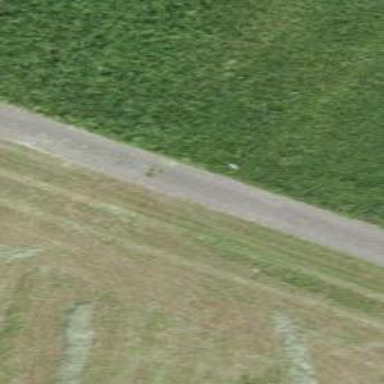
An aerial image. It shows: Track with grade1 tracktype.